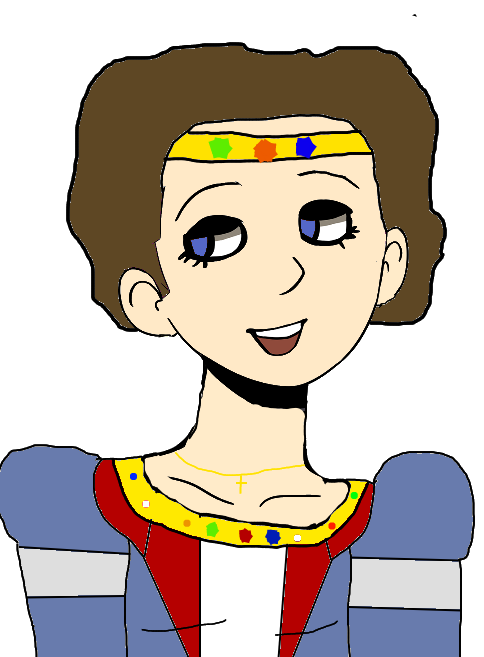
Label: 5_Ashbie_and_Enbie_Girl